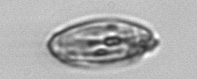
Label: Katodinium_or_Torodinium